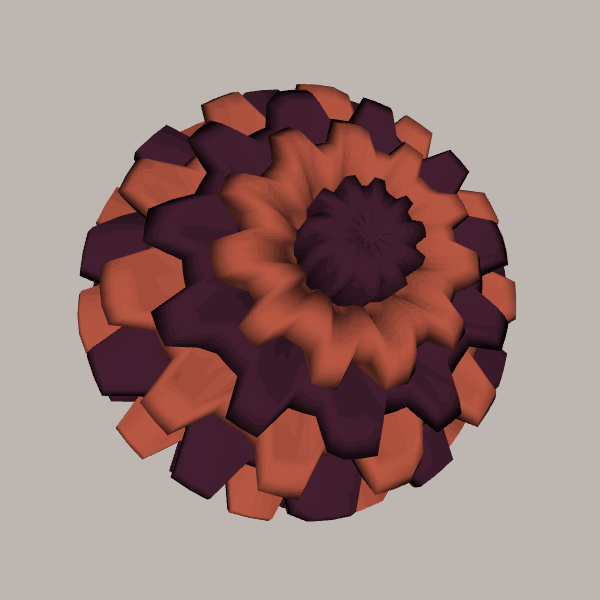
Background: light